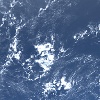
Label: water